Question: I am working on making my own text editor for my website. This text editor is based upon Microsoft Word 2010 with a similar layout and features. I am currently working on the drop down list for the types of font which you can choose and I would like to know if there is a anywhere on the web safe fonts of which you can use.
---

# Serif Fonts
- - -
# Sans-Serif Fonts
- - - - - - - -
---
<URL>
---
The above content is a preview of some fonts of which you can use, listed on w3schools.com. It lists fonts such as "Tahoma, Geneva, sans-serif", of which I do not know what part of this, is the actual font name. On my editor, I would simply like to display a list of most used fonts in a list "Arial, Arial Black, Arial Narrow" and so on. Some of these fonts will not be on safe web fonts and therefore I will have to import the font.
I would like to not only know if there is a better list of web-safe font types your able to have including their simplified name and how to import fonts. Also, regarding importing fonts, once I import them, will they show correctly on all applications/devices?
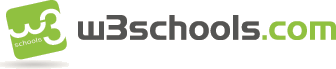
Answer: I would look at Google Web Fonts for something like this:
<URL>
Hope this helps